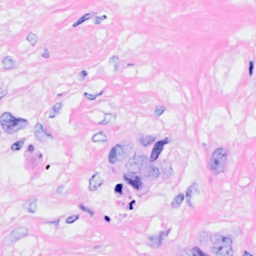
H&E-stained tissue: Breast